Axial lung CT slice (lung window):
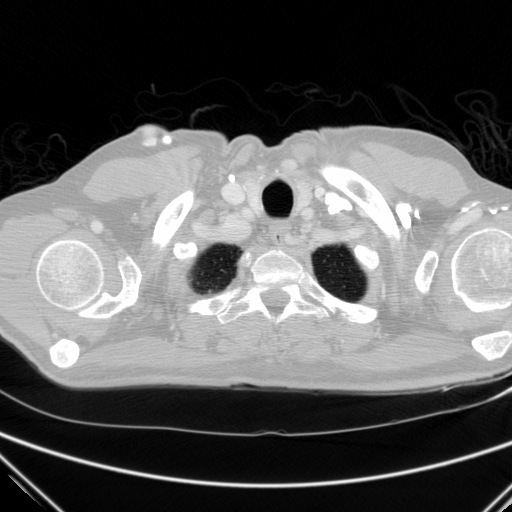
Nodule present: no